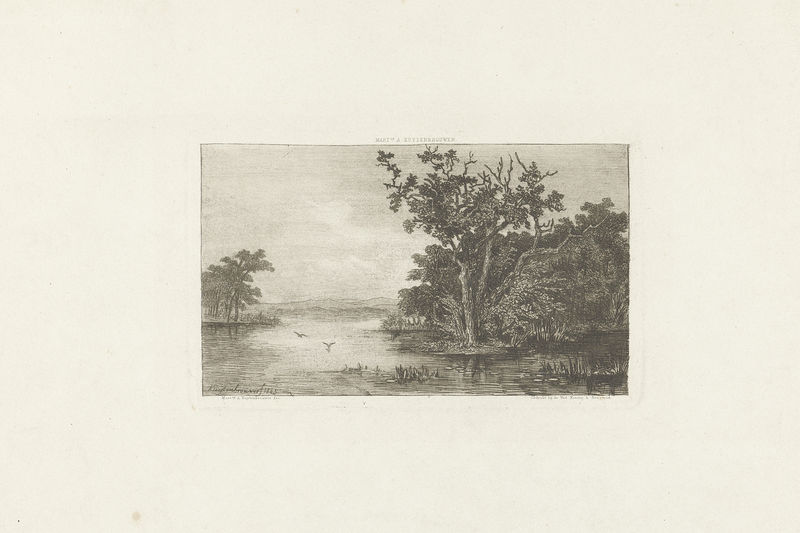
Titel: Gezicht op een bosmeer
Künstler: Martinus Antonius (jr.) Kuytenbrouwer
Standort: Amsterdam
Institution: Rijksmuseum
Schlagwörter: white, black, grey, flowers, reflection, clouds, sky, tree, hills, lake, landscape, mountain, nature, shore, water, trees, grass, river, drawing, black and white, animals, bird, sketch, birds, leaves, pencil, pond, pad, simple, grasses, marsh, swamp, depth, quiet, ducks, shaded, march, pencil drawing, weed, margin, refletions